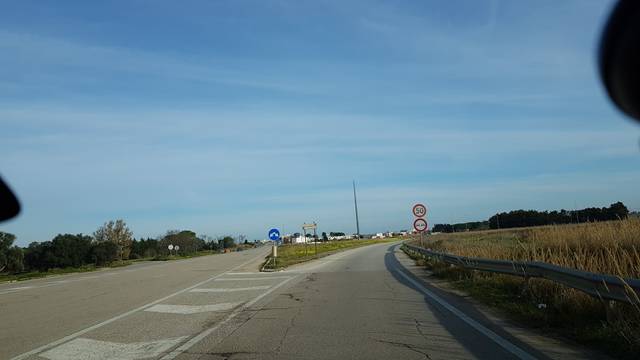
Region: Italy
Coordinates: 40.645, 17.908